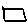
Label: square